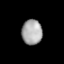
Tissue: lung
Cell type: T cells
Senescence score: 0.1861
Nuclear area (px): 501
Mean DAPI intensity: 167.164